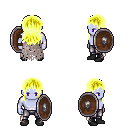
a pixel art fantasy rpg character, male body template, dark elf, purple skin, gray tattered cape, metal pants, gold unkempt hairstyle, black shoes, shield, four views (front, back, left, right), 2x2 character sprite sheet, small pixel art, hard edges, no anti-aliasing